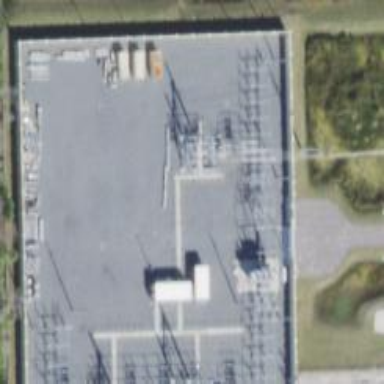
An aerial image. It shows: Switch for power supply.